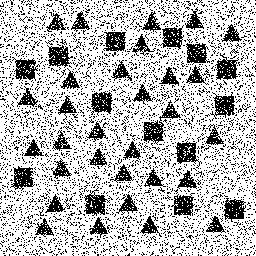
Squares: 14
Triangles: 30
Stars: 0
Total shapes: 44